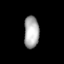
Tissue: lung
Cell type: Endothelial cells
Senescence score: 0.5605
Nuclear area (px): 466
Mean DAPI intensity: 173.281